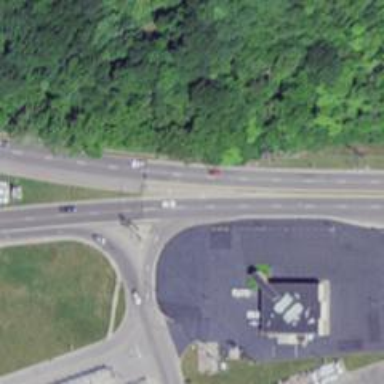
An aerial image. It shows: Asphalt trunk link road.